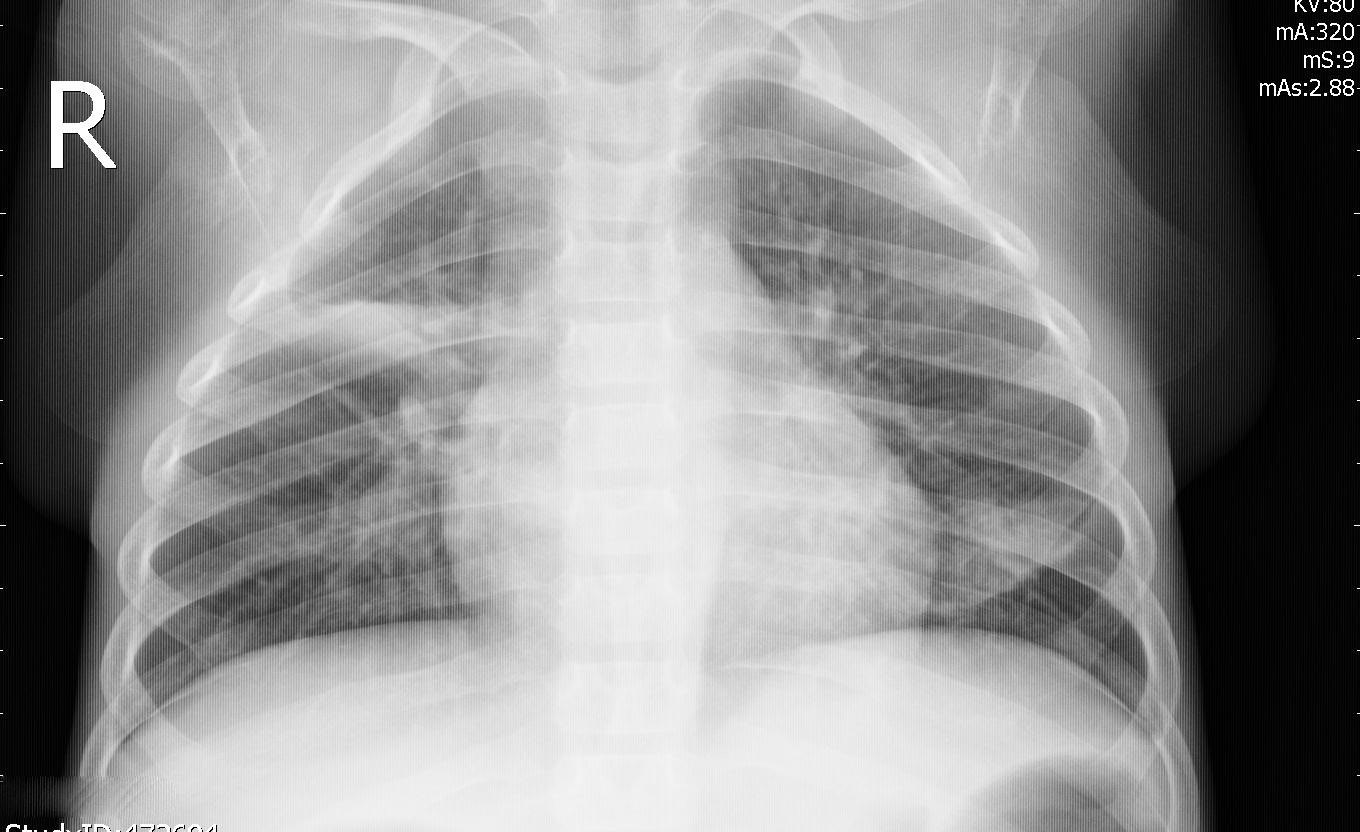
Diagnosis: PNEUMONIA